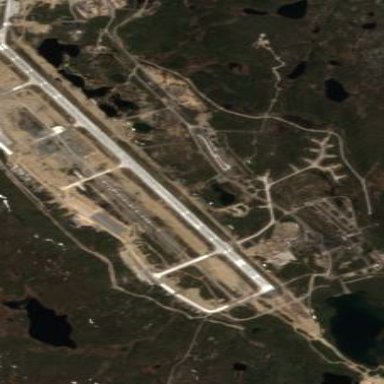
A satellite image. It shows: Concrete runway at airport.